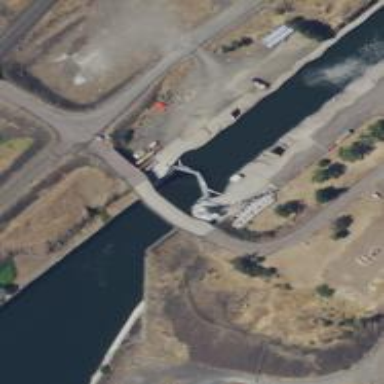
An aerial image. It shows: Lock gate on waterway.